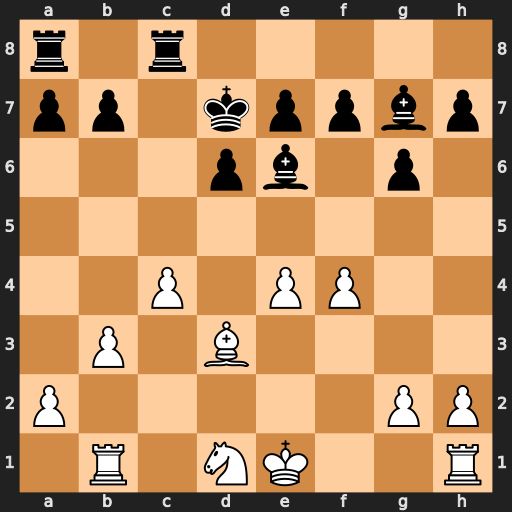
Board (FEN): r1r5/pp1kppbp/3pb1p1/8/2P1PP2/1P1B4/P5PP/1R1NK2R
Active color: w
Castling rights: K
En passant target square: -
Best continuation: f5 gxf5 exf5 Bxf5 Bxf5+